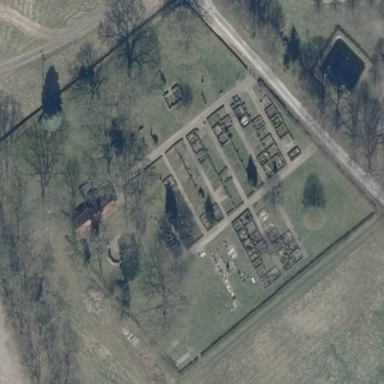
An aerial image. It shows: Cemetery.